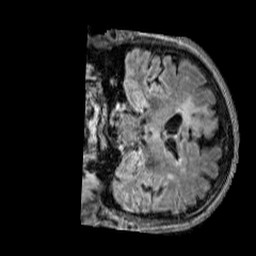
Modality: FLAIR
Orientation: coronal
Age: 56
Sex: male
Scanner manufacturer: siemens
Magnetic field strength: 3 T
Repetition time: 5 s
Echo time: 0.387 s